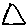
Label: triangle